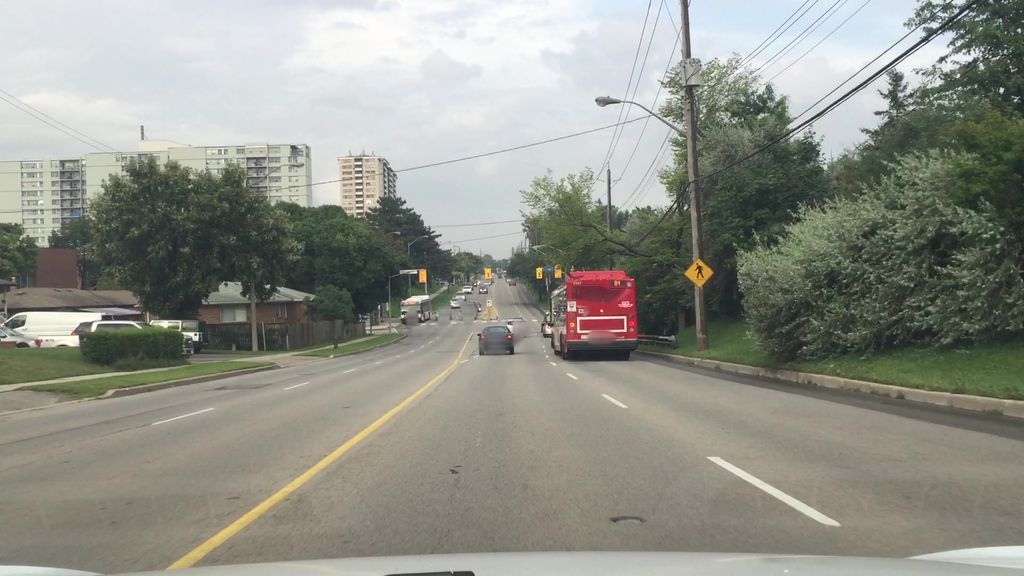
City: toronto